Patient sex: M
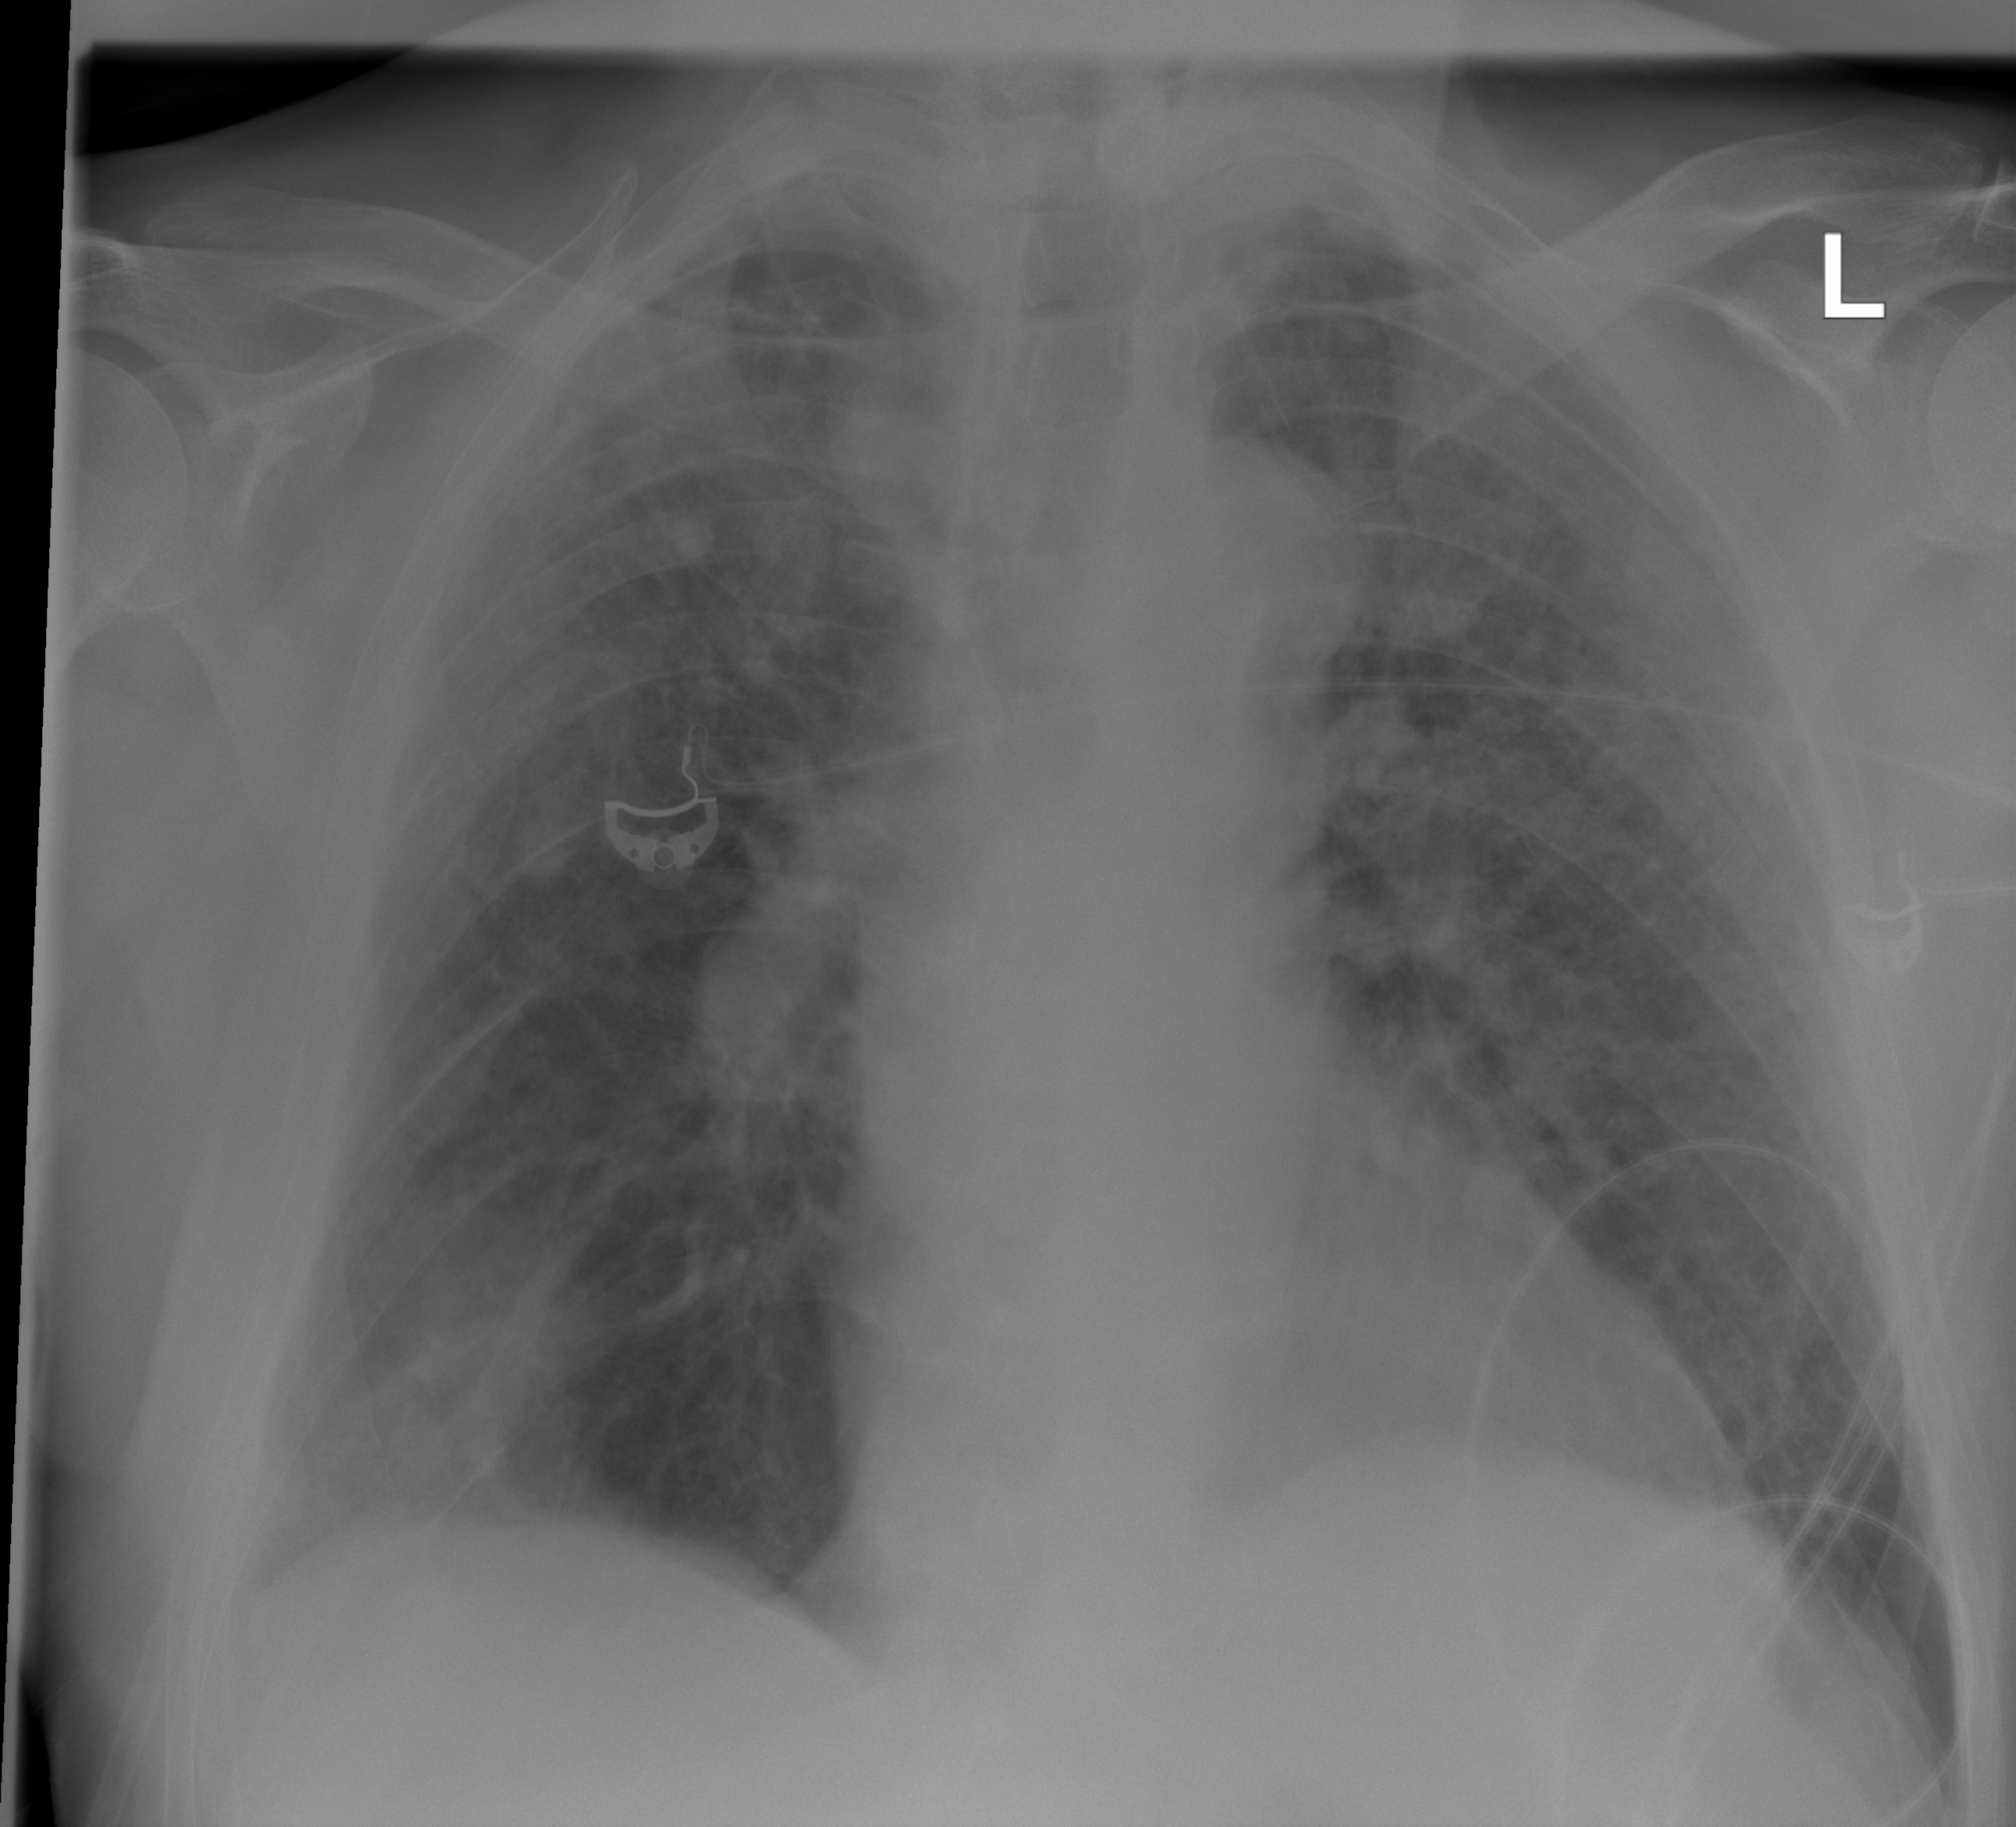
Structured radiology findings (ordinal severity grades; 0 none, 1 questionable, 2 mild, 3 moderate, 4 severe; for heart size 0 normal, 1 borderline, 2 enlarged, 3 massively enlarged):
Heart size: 1
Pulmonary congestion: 2
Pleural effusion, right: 2
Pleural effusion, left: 0
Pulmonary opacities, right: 2
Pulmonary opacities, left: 2
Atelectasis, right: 3
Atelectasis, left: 3